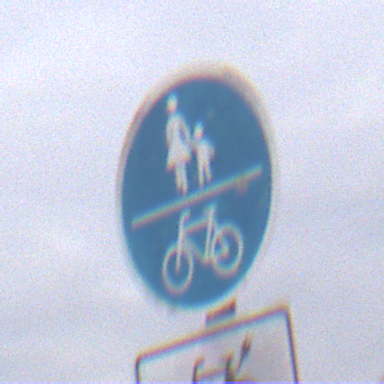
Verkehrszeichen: GemeinsamerGehUndRadweg
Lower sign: EinspurigeFahrzeugeFrei4
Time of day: MorningAfternoon
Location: Outdoor (Urban)
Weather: Overcast
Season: NotSpecified
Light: Natural